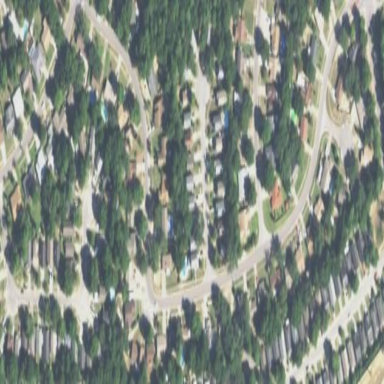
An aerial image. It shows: This residential area consists of single-family homes.